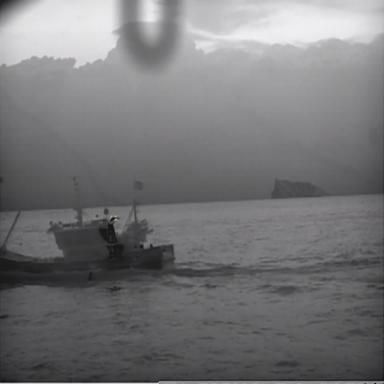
There is a bulk_carrier in the infrared image.